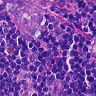
Metastatic tissue present: yes